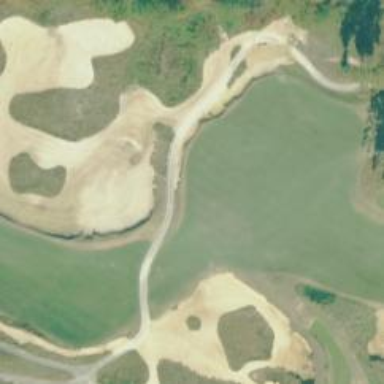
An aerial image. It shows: Golf fairway surrounded by grass.